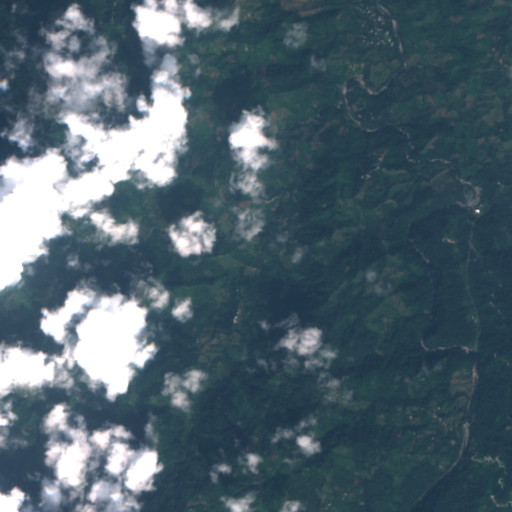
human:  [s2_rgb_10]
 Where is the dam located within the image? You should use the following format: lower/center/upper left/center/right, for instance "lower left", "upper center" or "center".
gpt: The dam is located in the lower right of the image.
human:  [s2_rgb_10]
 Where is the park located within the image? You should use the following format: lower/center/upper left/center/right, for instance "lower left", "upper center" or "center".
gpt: The park is located in the upper right of the image.
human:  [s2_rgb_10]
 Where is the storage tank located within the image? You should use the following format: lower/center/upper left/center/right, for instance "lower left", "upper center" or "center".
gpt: The storage tank is located in the upper right of the image.
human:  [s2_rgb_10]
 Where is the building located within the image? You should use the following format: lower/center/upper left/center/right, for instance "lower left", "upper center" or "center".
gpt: There is no building in the image.